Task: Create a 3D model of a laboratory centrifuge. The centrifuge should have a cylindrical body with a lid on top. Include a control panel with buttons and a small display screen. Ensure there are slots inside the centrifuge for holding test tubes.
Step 341:
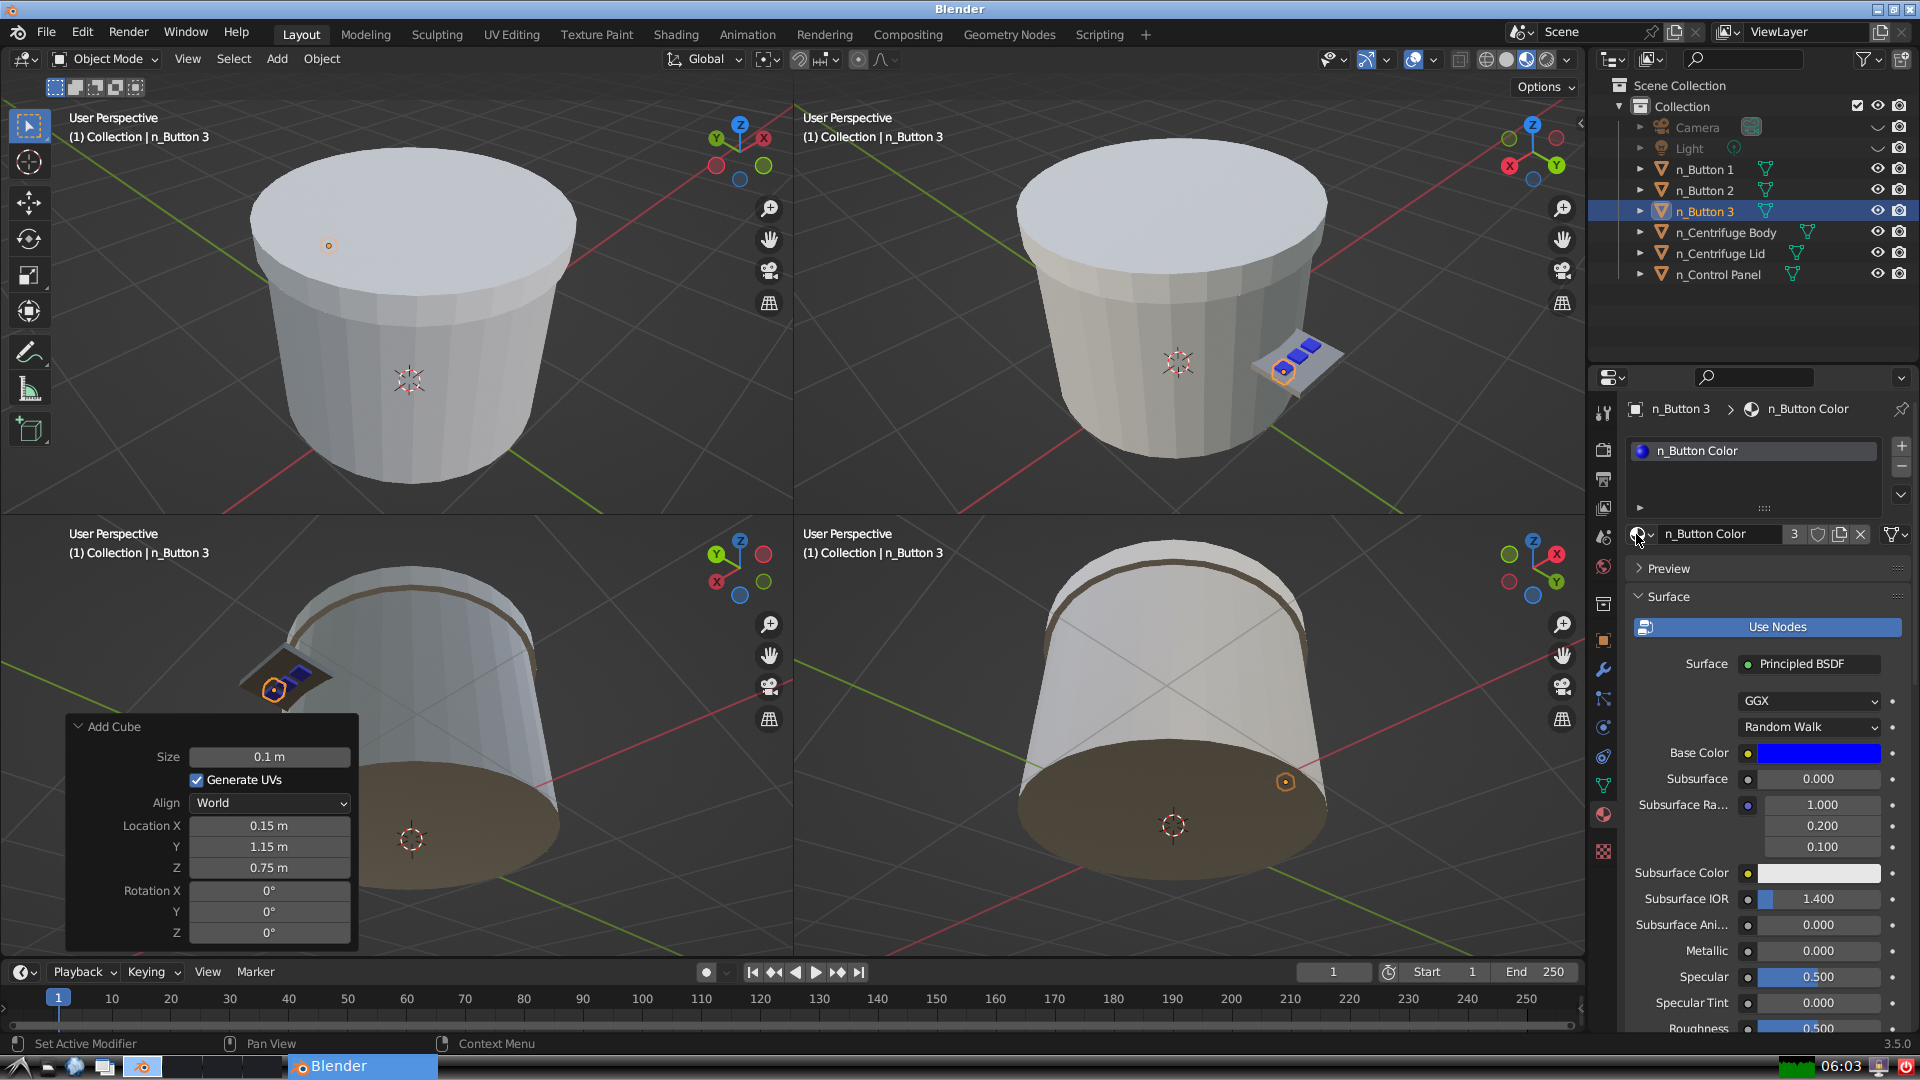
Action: {"mouse_move": [278, 58]}